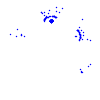
Particle: kaon